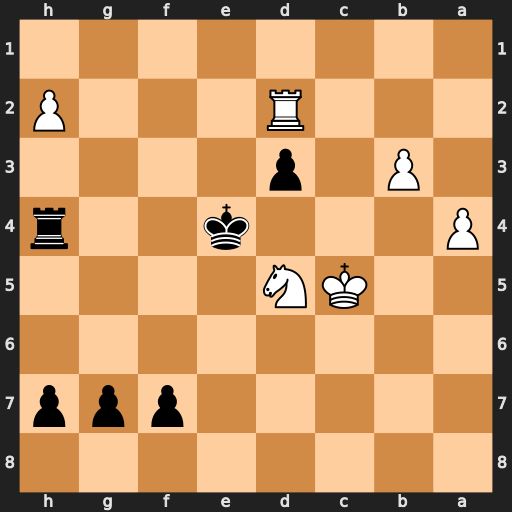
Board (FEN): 8/5ppp/8/2KN4/P3k2r/1P1p4/3R3P/8
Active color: b
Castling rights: -
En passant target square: -
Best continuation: Rh5 Kc6 Rxd5